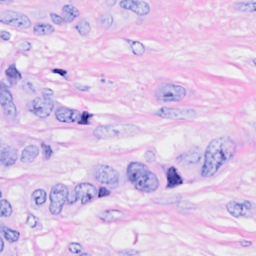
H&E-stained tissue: Breast